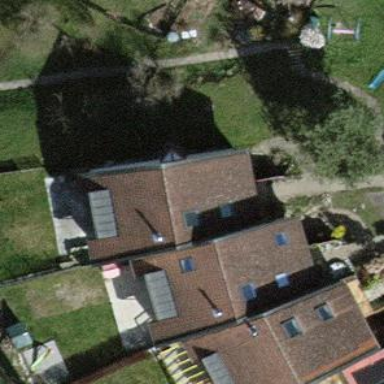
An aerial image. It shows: Terrace building with gabled roof.